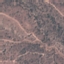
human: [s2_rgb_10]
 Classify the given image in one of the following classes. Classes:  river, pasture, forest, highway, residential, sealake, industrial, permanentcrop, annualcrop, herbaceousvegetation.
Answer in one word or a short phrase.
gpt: HerbaceousVegetation